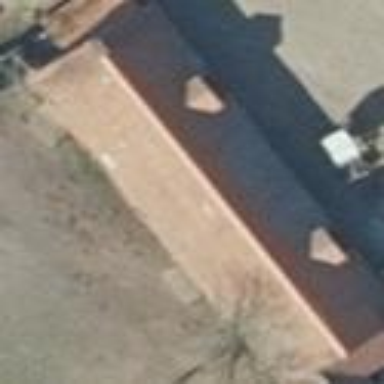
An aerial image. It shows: Building with gabled roof oriented along its structure. The roof is striking red color.